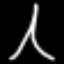
Label: The Eiffel Tower